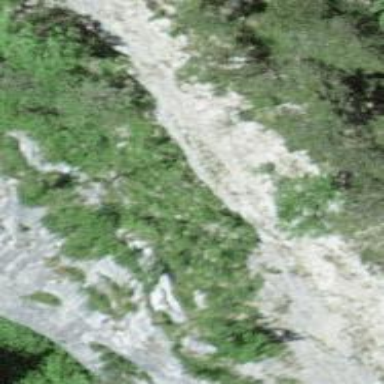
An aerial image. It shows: Natural cliff.